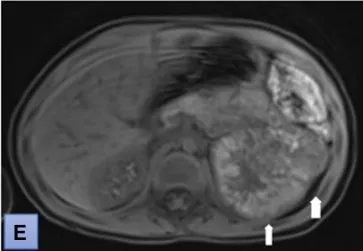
Postcontrast T1-weighted MR image: tumor demonstrates heterogenous enhancement (white arrows) during corticomedullary phase.
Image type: radiology (mri)